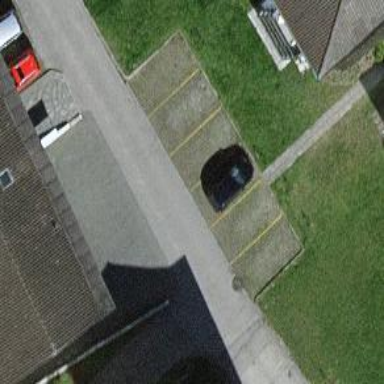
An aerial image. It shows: Paved footway.